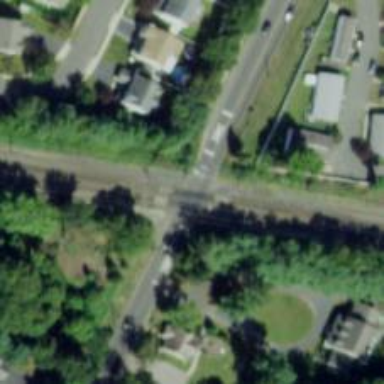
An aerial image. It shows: Level crossing with lights at the railway.